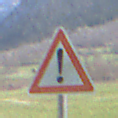
Verkehrszeichen: Gefahrenstelle
Umgebung: Outdoor, Nature
Tageszeit: MorningAfternoon
Wetter: PartlyCloudy
Licht: Natural
Jahreszeit: NotSpecified
Kontrast: HighContrast